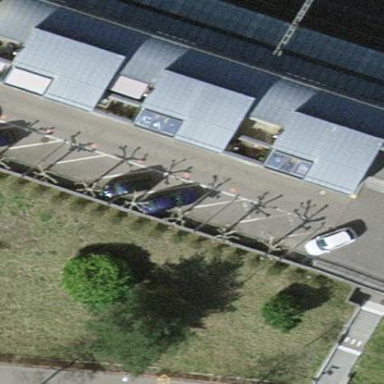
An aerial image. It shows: Train station building.